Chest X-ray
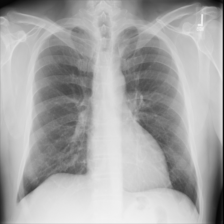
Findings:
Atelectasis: negative
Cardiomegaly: negative
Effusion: negative
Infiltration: negative
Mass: negative
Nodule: negative
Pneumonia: negative
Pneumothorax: negative
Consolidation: negative
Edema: negative
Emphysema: negative
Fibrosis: negative
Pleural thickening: negative
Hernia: negative